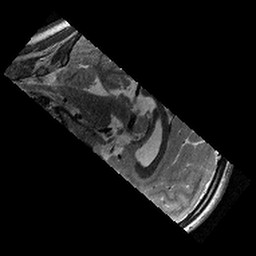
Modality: T2w
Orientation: sagittal
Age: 11
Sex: female
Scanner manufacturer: siemens
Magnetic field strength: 3 T
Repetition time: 9.23 s
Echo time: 0.067 s